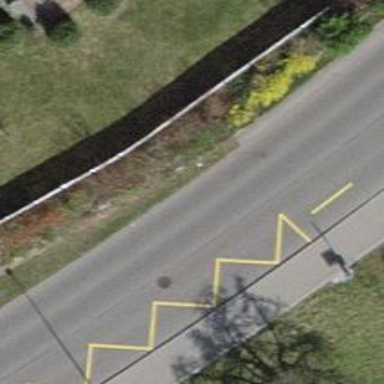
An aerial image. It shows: Public transport stop position.